Question: I have this fork me ribbons make in CSS. The idea is that they have to be on top of the navbar, just as the actual github images.
This is how it looks right now: <URL>
'''
.ribbon {
background-color: #F38419;
overflow: hidden;
white-space: nowrap;
position: absolute;
left: -50px;
top: 40px;
-webkit-transform: rotate(-45deg);
-moz-transform: rotate(-45deg);
-ms-transform: rotate(-45deg);
-o-transform: rotate(-45deg);
transform: rotate(-45deg);
}
.ribbon a {
border: 1px solid #faa;
color: #fff;
display: block;
font: bold 81.25% 'Helvetica Neue', Helvetica, Arial, sans-serif;
margin: 1px 0;
padding: 10px 50px;
text-align: center;
text-decoration: none;
text-shadow: 0 0 5px #444;
}
'''
I want to position then on top of the navbar, but I'm getting this result.

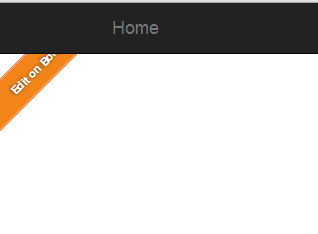
Answer: Add this to the '.ribbon' class: 'z-index: 9999;'.
You need to set the z-index higher than the navbar to get it to work like how you want.